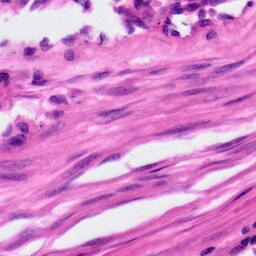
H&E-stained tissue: Ovarian